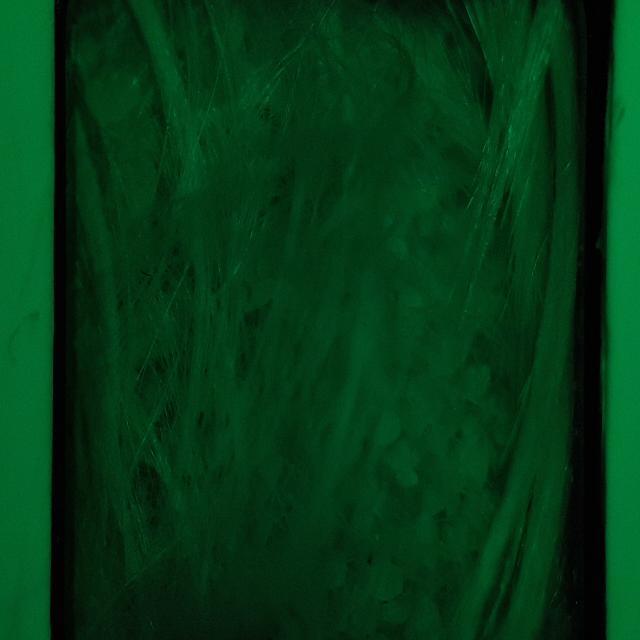
Healthy canine skin — no visible lesions, inflammation, or abnormalities. The skin and coat appear normal.